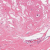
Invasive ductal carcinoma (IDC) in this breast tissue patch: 0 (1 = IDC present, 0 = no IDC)